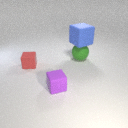
large green rubber sphere behind small red rubber cube